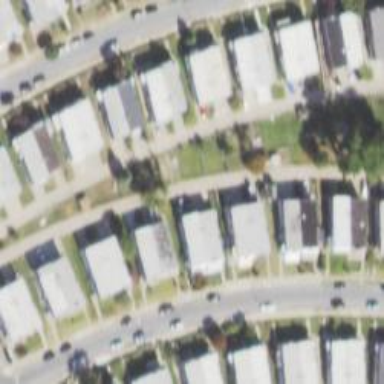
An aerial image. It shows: Alley classified as service road.